Field crop: maize
Growth stage: 1
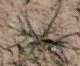
Species: salsola